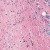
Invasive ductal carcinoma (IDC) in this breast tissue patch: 1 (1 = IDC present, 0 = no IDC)